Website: macys
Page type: customer-info-address
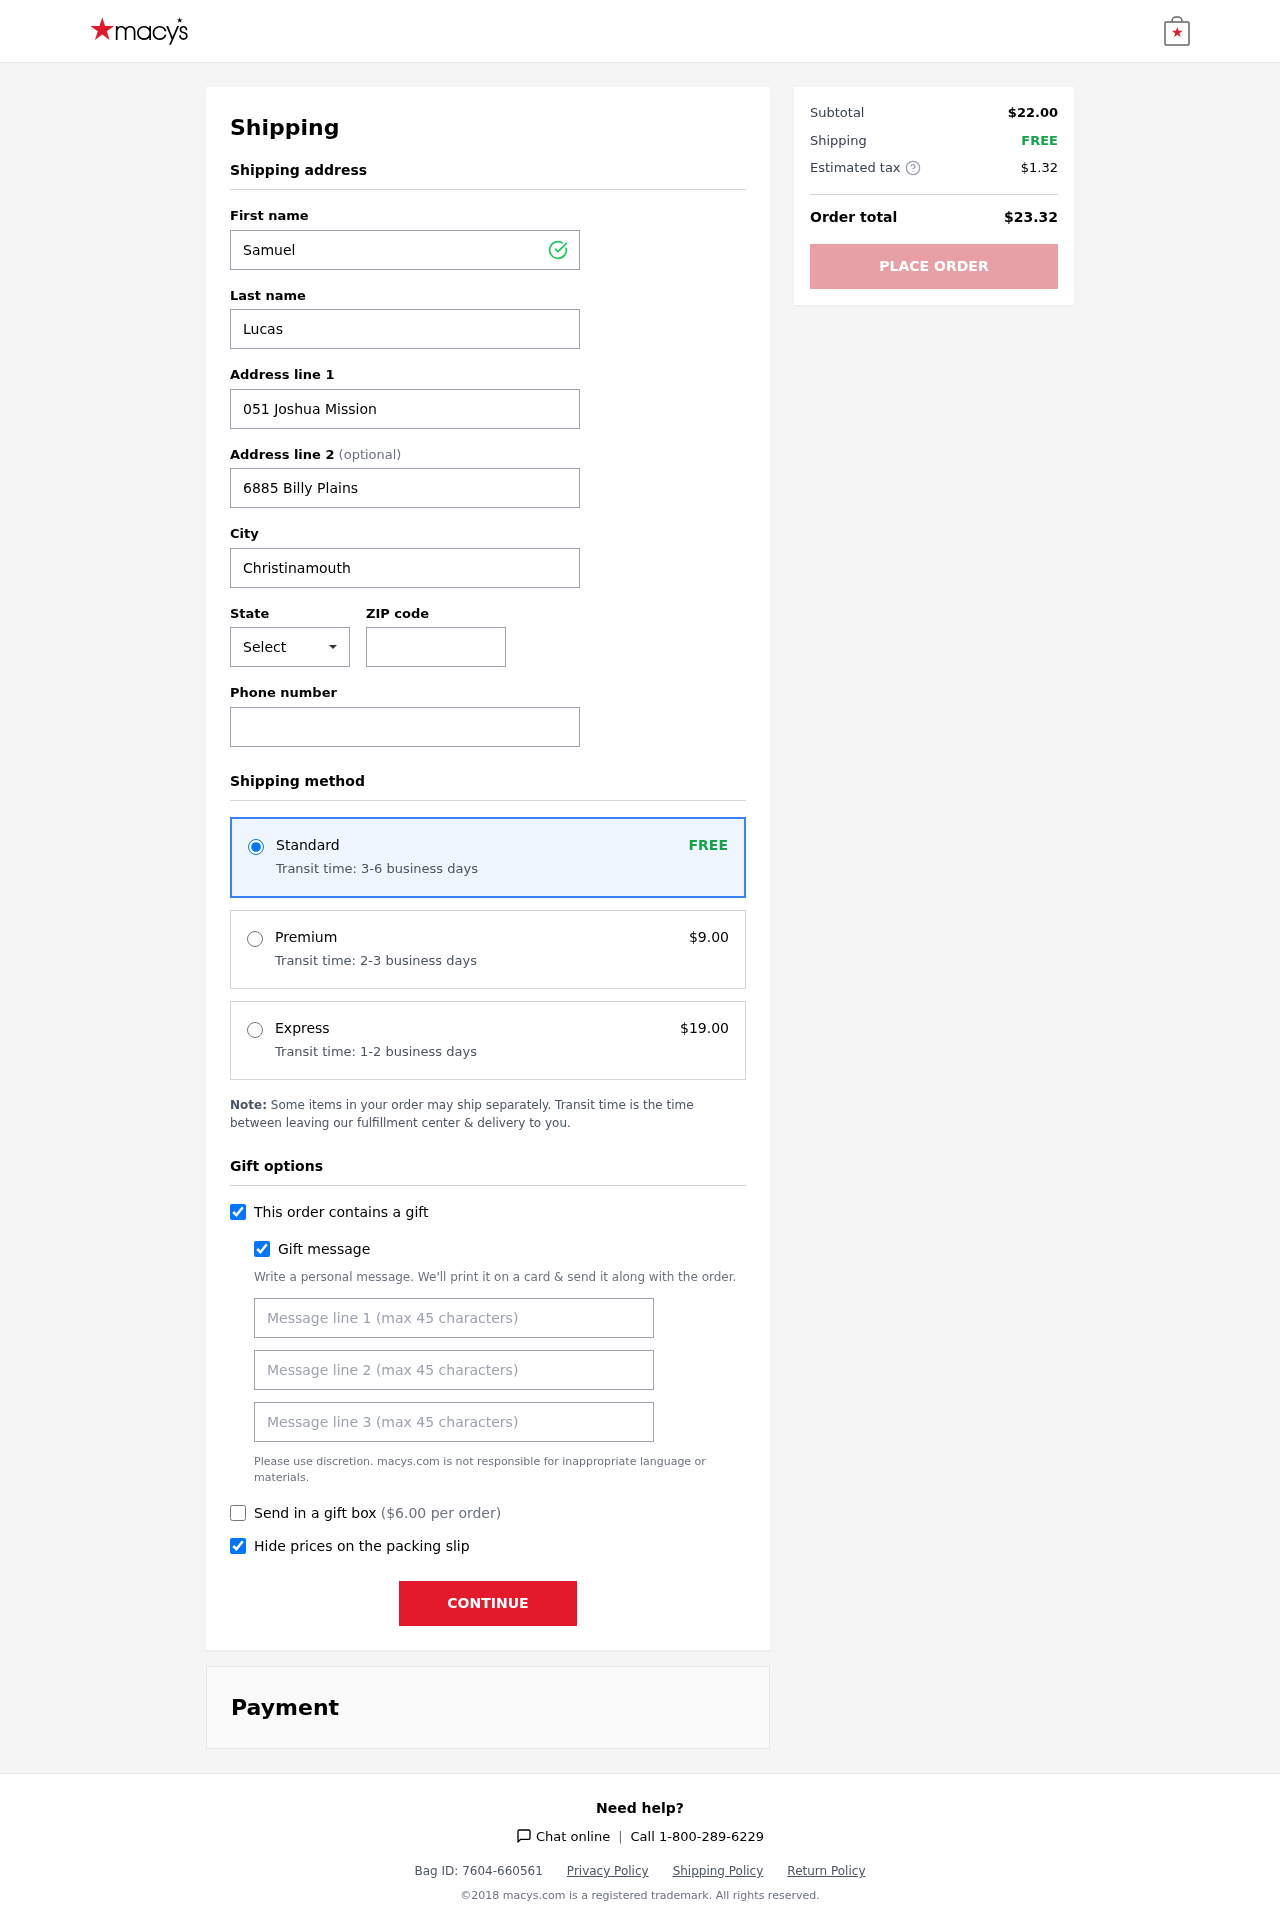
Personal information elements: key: PII_CITY
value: Christinamouth
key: PII_FIRSTNAME
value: Samuel
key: PII_GIFT_MESSAGE
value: Hey Caitlin, I saw this beautiful ring setting and immediately thought of you—it's just perfect for all the dreams you have! Can't wait to see what you create with it. Enjoy!  Samuel
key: PII_LASTNAME
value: Lucas
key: PII_PHONE
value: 3683538341
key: PII_POSTCODE
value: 96176
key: PII_STATE_ABBR
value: DC
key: PII_STREET
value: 051 Joshua Mission
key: PII_STREET2
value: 6885 Billy Plains
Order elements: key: ORDER_SHIPPING_STANDARD
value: FREE
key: ORDER_SHIPPING_STANDARD_TIME
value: Transit time: 3-6 business days
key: ORDER_SHIPPING_PREMIUM
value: $9.00
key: ORDER_SHIPPING_PREMIUM_TIME
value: Transit time: 2-3 business days
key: ORDER_SHIPPING_EXPRESS
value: $19.00
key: ORDER_SHIPPING_EXPRESS_TIME
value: Transit time: 1-2 business days
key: ORDER_GIFT_BOX_FEE
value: $6.00
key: ORDER_SUBTOTAL
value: $22.00
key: ORDER_SHIPPING_COST
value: FREE
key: ORDER_TAX
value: $1.32
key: ORDER_TOTAL
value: $23.32